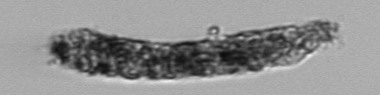
Label: fecal_pellet